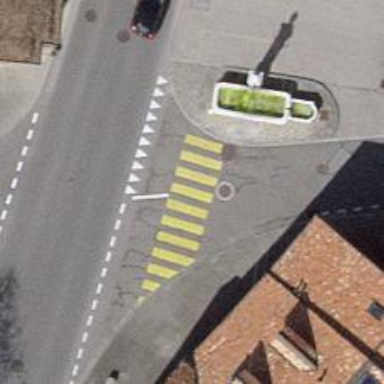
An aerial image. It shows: Zebra crossing on the road.